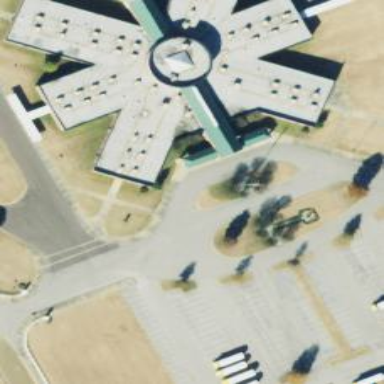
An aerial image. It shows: Flat-roofed school building.